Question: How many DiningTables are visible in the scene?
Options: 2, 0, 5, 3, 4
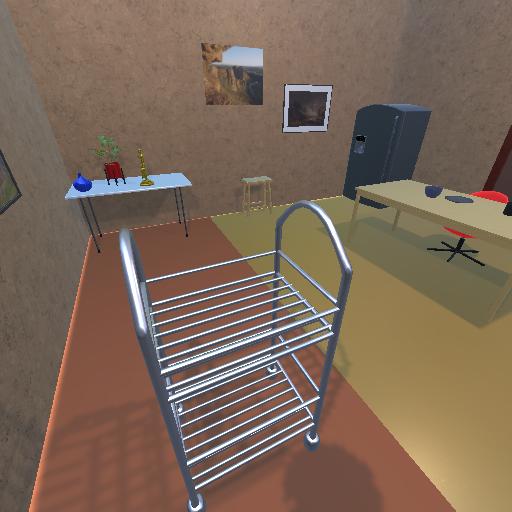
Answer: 2